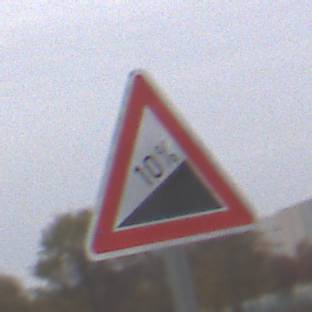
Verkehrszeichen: Steigung10
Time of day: Midday
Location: Outdoor (Suburban)
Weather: Overcast
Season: NotSpecified
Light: Natural